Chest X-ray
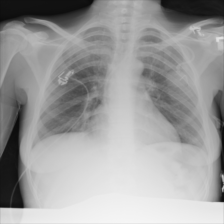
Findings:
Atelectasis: negative
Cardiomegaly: negative
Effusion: negative
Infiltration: positive
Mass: negative
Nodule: negative
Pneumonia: negative
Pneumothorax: negative
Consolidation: negative
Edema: negative
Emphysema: negative
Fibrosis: negative
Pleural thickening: negative
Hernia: negative